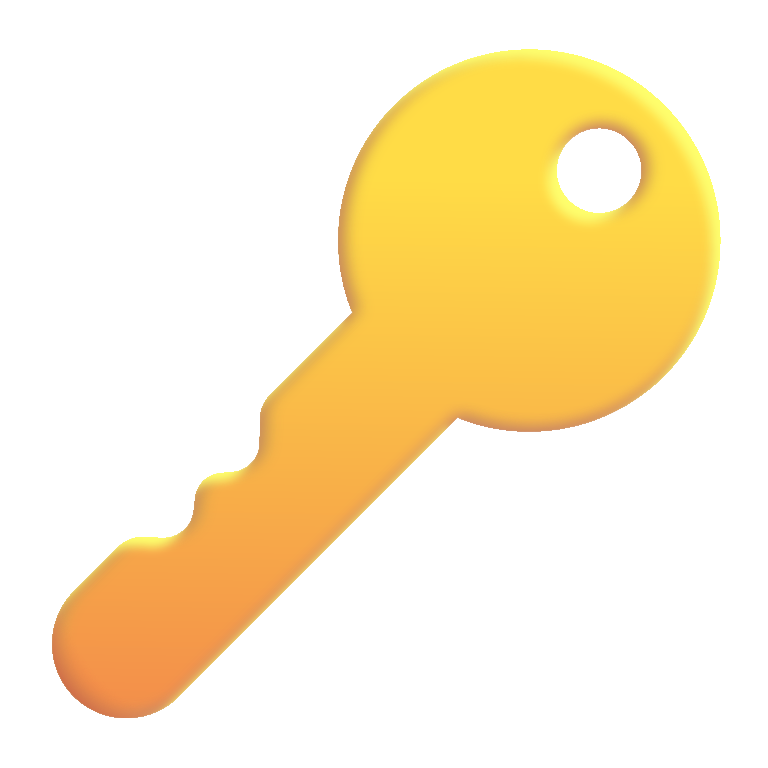
key color